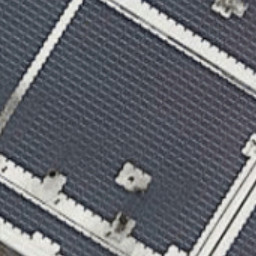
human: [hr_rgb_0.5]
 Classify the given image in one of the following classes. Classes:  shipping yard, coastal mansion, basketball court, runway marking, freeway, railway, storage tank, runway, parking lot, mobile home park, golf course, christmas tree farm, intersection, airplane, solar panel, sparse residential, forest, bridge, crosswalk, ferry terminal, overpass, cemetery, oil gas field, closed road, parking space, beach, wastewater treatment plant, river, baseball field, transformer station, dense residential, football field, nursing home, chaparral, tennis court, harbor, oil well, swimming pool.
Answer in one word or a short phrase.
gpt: solar panel